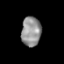
Tissue: prostate
Cell type: B cells
Senescence score: 0.7332
Nuclear area (px): 567
Mean DAPI intensity: 146.247